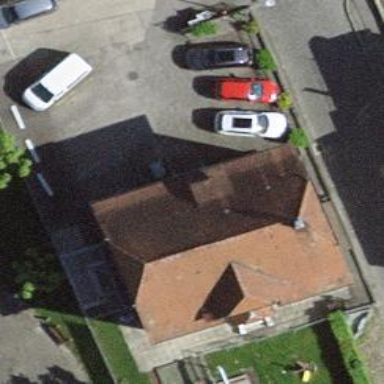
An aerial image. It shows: Kindergarten.